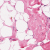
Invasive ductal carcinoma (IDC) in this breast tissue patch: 0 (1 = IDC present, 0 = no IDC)